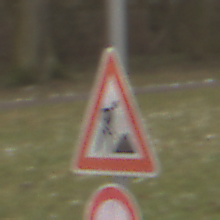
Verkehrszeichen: Arbeitsstelle
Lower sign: Ueberholverbot
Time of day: Midday
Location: Outdoor (Nature)
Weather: Overcast
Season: NotSpecified
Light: Natural